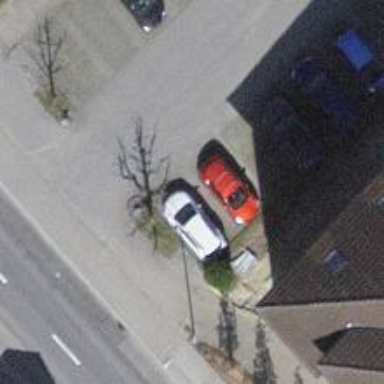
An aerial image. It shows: Post box is visible.